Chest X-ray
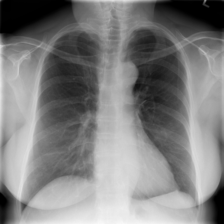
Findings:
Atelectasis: negative
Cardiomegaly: negative
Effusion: negative
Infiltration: negative
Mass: negative
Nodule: negative
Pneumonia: negative
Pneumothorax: negative
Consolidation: negative
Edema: negative
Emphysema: negative
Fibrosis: negative
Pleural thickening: negative
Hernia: negative